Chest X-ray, PA view. Patient: 42 years old, sex F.
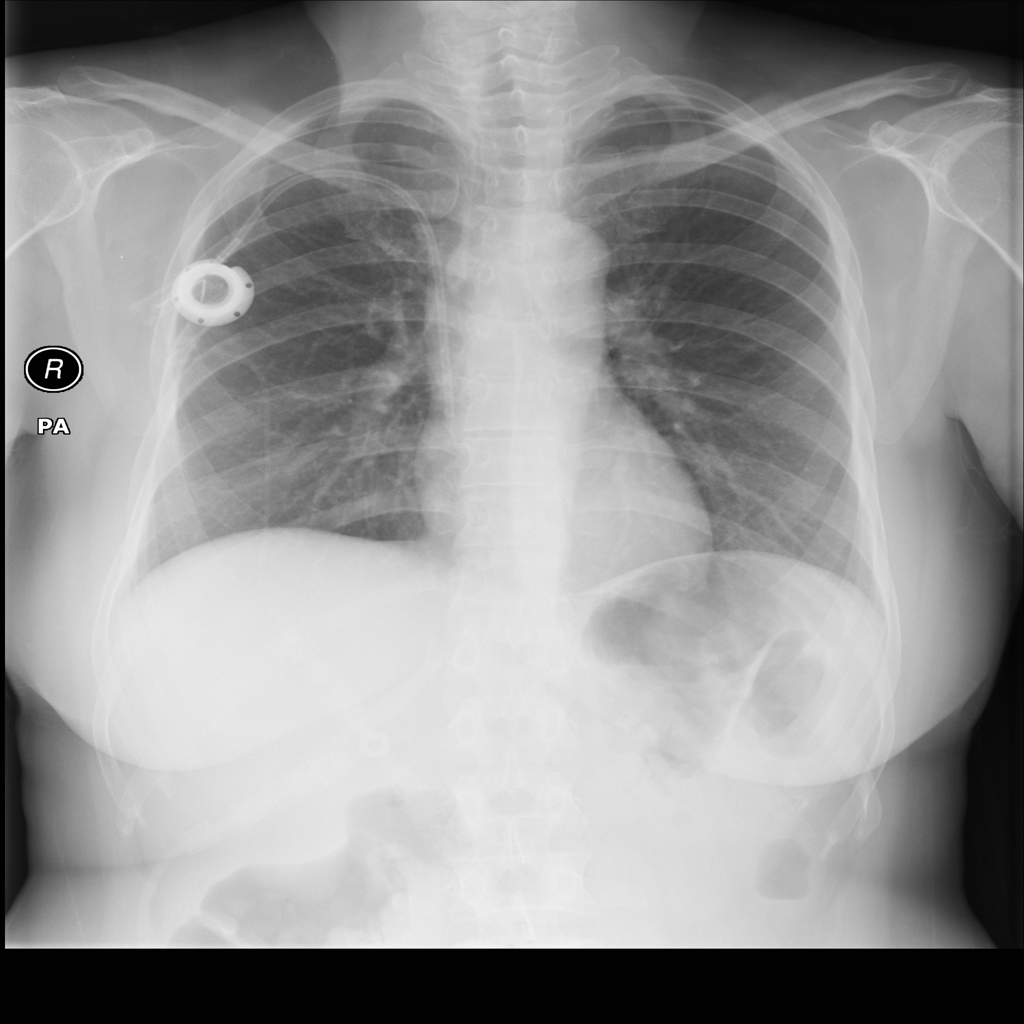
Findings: No Finding